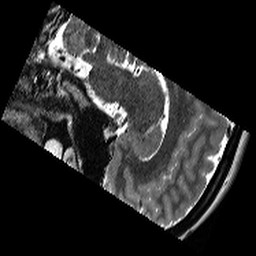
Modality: T2w
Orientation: sagittal